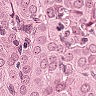
Metastatic tissue present: yes